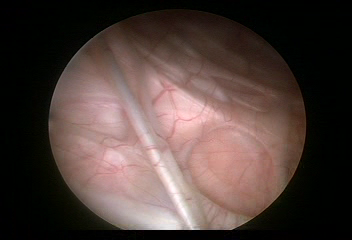
Modality: WLC
Class: Normal mucosa
Bladder cancer association: No